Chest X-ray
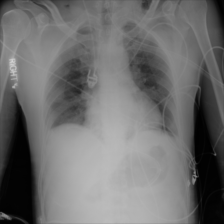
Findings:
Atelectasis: negative
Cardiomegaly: negative
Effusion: negative
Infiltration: negative
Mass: negative
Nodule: negative
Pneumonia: negative
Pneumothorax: negative
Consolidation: negative
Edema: negative
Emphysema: negative
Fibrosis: negative
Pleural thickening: negative
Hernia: negative